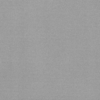
Label: dusty